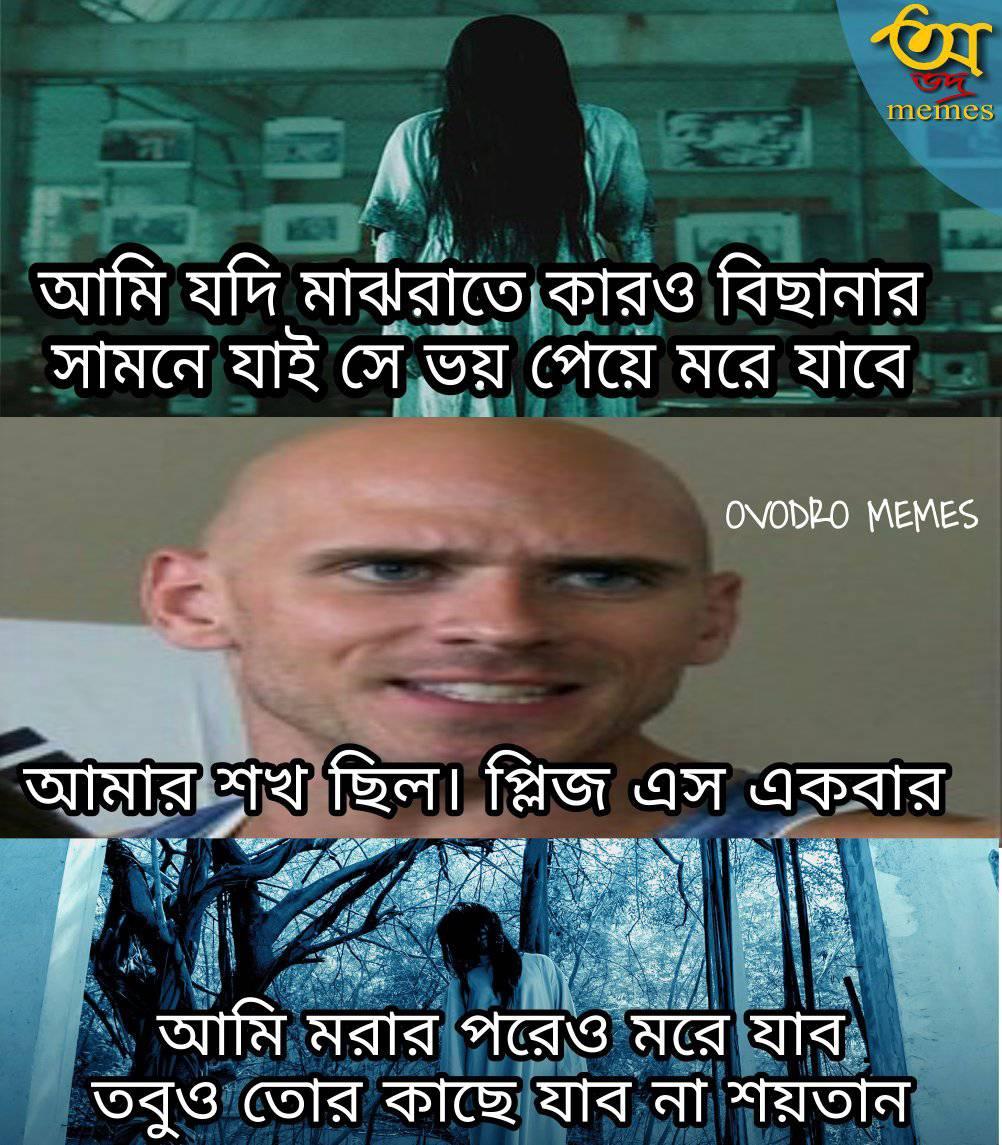
Caption: আমি যদি মাঝরাতে কারও বিছানার সামনে যাই সে ভয় পেয়ে মরে যাবে    আমার শখ ছিল । প্লিজ এস একবার     আমি মরার পরেও মরে যাব তবুও তোর কাছে যাব না শয়তান
Label: non-hate